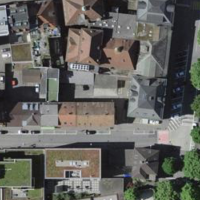
EUNIS habitat code: 54
Species observed at this site:
Euplagia quadripunctaria